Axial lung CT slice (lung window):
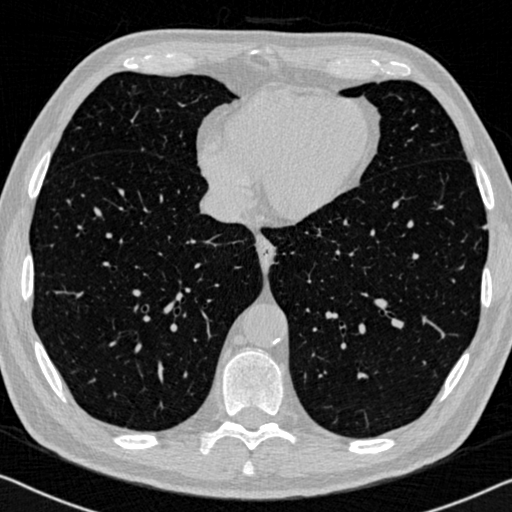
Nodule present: yes
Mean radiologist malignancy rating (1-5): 2.5